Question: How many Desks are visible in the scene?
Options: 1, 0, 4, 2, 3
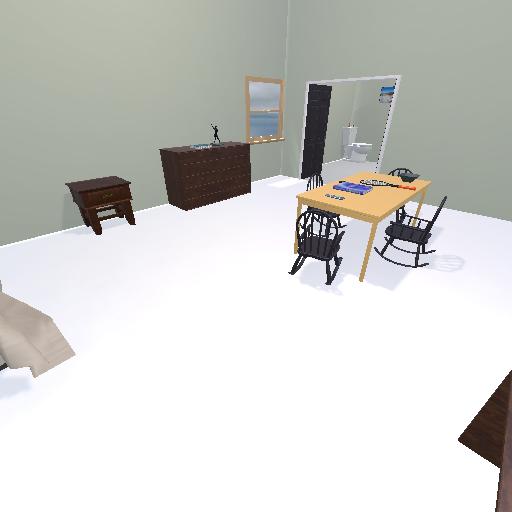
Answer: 1